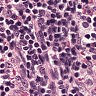
Metastatic tissue present: no